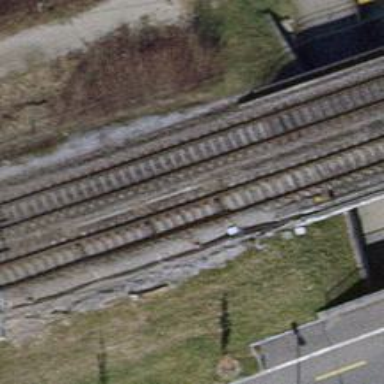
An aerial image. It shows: Single-track railway with electrified contact lines.